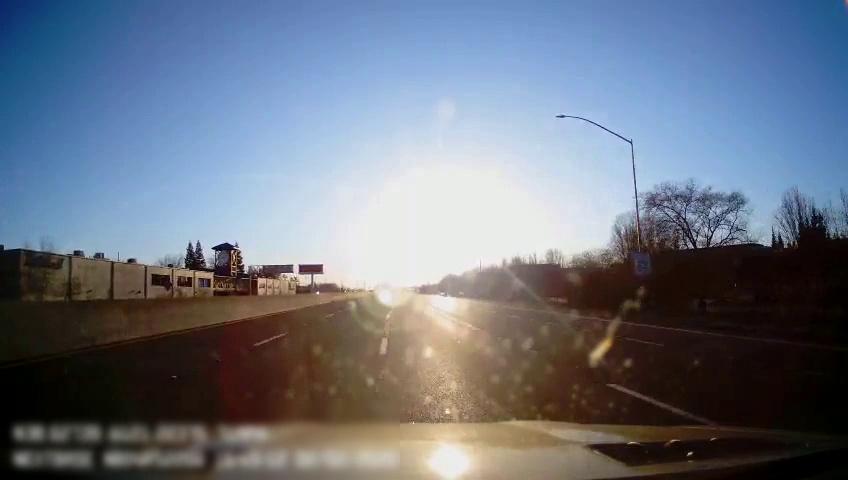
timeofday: Day
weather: Sunny
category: Drivable Space
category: Lanes | Alternate Lane
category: Lanes | Alternate Lane
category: Lanes | Current Lane
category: Lanes | Current Lane
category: Lanes | Alternate Lane
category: Lanes | Alternate Lane